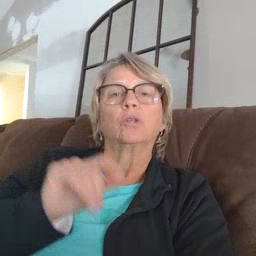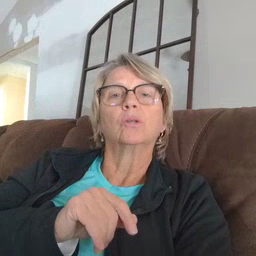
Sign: touch